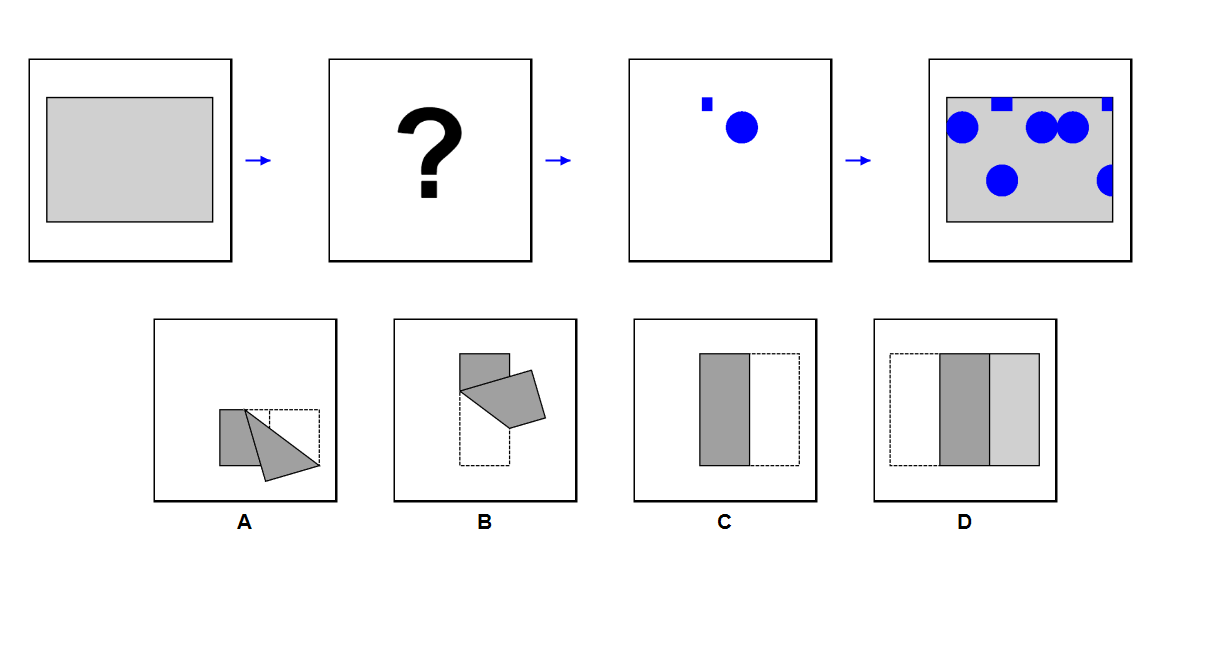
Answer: A